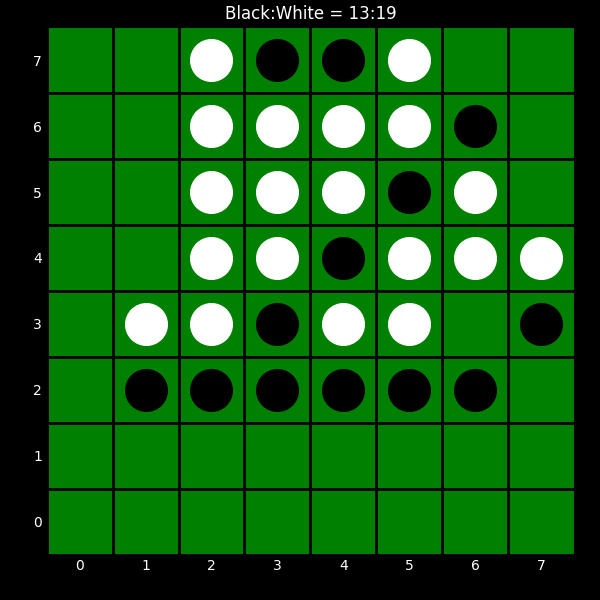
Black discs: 13
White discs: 19